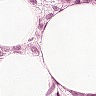
Metastatic tissue present: yes